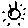
Label: sun